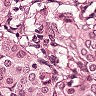
Metastatic tissue present: yes